Question: This will be a little complicated to explain, but please bear with me. I have a bean Student with several properties and I annotated all of the properties that need to be validated with Hibernate annotations. When I want to do a search for a student I only need some of the annotated/validated properties, but validation is done on all of them which doesn't allow for search to execute properly.
This is Student bean:
'''
@Id
@GeneratedValue(strategy = IDENTITY)
@Column(name = "STUDENT_ID", unique = true, nullable = false)
private Integer studentId;
@NotNull(message = "First name is null!")
@NotBlank(message = "Please enter first name!")
@Column(name = "FIRST_NAME", nullable = false, length = 50)
private String firstName;
@NotNull(message = "Last name is null!")
@NotBlank(message = "Please enter last name!")
@Column(name = "LAST_NAME", nullable = false, length = 50)
private String lastName;
@NotNull(message = "MK is null!")
@NotBlank(message = "Please enter MK!")
@Column(name = "MK", nullable = false, length = 2)
private String mk;
@NotNull(message = "Roll number is null!")
@NotBlank(message = "Please enter roll number!")
@Column(name = "ROLL_NUMBER", nullable = false, length = 4)
private String rollNumber;
@NotNull(message = "Roll year is null!")
@NotBlank(message = "Please enter roll year!")
@Column(name = "ROLL_YEAR", nullable = false, length = 4)
private String rollYear;
//not populated by user, no validation needed
@Column(name = "INDEX_NUMBER", unique = true, nullable = false, length = 20)
private String indexNumber;
//for populating MK field only, no validation needed
@ManyToOne(cascade = {CascadeType.PERSIST, CascadeType.MERGE}, fetch=FetchType.EAGER)
@JoinColumn(name = "PROGRAM_FK", nullable = false)
private Program program;
'''
This is controller:
'''
@RequestMapping(value="/search", method = RequestMethod.POST)
public String postSearchStudent(
@RequestParam(value = "mk") String programId,
@RequestParam(value = "rollNumber") String rollNumber,
@RequestParam(value = "rollYear") String rollYear,
@RequestParam(value = "indexNumber") String indexNumber,
@Valid @ModelAttribute("searchStudentAttribute") Student student,
BindingResult result,
Model model) {
logger.debug("Received request to search for a student");
if (result.hasErrors()) {
model.addAttribute("programList", programService.getAll());
return "searchStudent";
}
else {
student = studentService.search(indexNumber);
// if student isn't in the db show add student page, else redirect to student page
if (student == null) {
student = new Student();
student.setRollNumber(rollNumber);
student.setRollYear(rollYear);
student.setIndexNumber(indexNumber);
Program program = programService.get(programId);
student.setProgram(program);
model.addAttribute("student", student);
return "addStudent";
}
else {
Integer studentId = student.getStudentId();
model.addAttribute("studentId", studentId);
return "redirect:/essays/main/student/{studentId}";
}
}
}
'''
This is view:
'''
<c:url var="searchUrl" value="/essays/main/student/search" />
<form:form modelAttribute="searchStudentAttribute" method="POST" action="${searchUrl}">
<form:errors path="*" cssClass="errorblock" element="div" />
<form:label path="program">Select program (MK):</form:label>
<form:select path="program" id="programSelect" size="8">
<form:options items="${programList}" itemValue="programId" itemLabel="programDescription" />
</form:select>
<form:label path="mk">MK</form:label>
<form:input path="mk" id="mkInput" size="2" maxlength="2"/>
<form:errors path="mk" cssClass="error"/>
<form:label path="rollNumber">Roll number</form:label>
<form:input path="rollNumber" id="rollNumberInput" size="4"/>
<form:errors path="rollNumber" cssClass="error"/>
<form:label path="rollYear">Roll year</form:label>
<form:input path="rollYear" id="rollYearInput" size="4" maxlength="4"/>
<form:errors path="rollYear" cssClass="error"/>
<form:label path="indexNumber" />
<form:hidden path="indexNumber" id="indexNumberInput" />
<input type="submit" value="Submit" onclick="makeIndexNumber();"/>
</form:form>
'''
As you can see, first name and last name of the student are not relevant for search, because the search is done by several other properties that are combined into one using javaScript. But I need first and last name to be validated later for, lets say, adding new student, so I can't just remove annotations and not validate those fields at all. Can someone please tell me should I make a separate bean for validation just to use for searching students, or there's some other proper solution for this?
Let me be more graphic:

When I submit form with all fields empty, I get these errors. How do I tell it not to take into consideration first and last name properties when search is done, without removing annotations for validation?
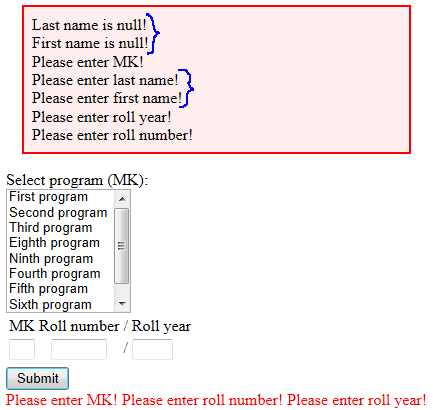
Answer: This is a good scenario for using Validation Groups. To get an idea about validation groups check this link -
<URL>
The standard @Valid annotation still does not support groups. So, you can instead use Spring specific @Validated annotation along with validation groups.
<URL>